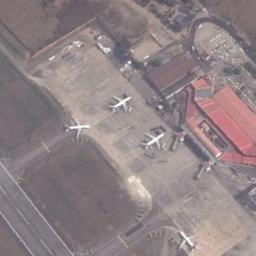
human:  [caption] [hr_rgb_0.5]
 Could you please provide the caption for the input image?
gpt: The airport's roof is red and there are four white planes in the open space .

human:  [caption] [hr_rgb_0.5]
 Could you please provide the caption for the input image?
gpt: Four planes parked on the airport and a red terminal in front of them .

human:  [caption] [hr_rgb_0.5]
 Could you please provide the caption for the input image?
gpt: Four planes are parked on the open space between the terminal and the runway .

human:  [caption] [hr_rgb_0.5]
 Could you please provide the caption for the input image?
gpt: There are many buildings next to the four planes, And many cars parked in the open space next to the buildings .

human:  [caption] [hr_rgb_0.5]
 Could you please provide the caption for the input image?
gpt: Four planes are in the clearing next to the red building .